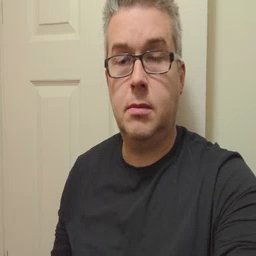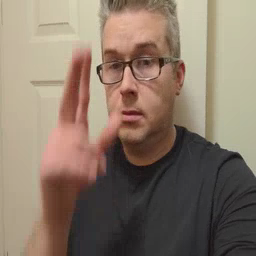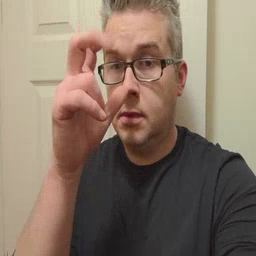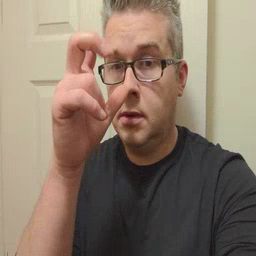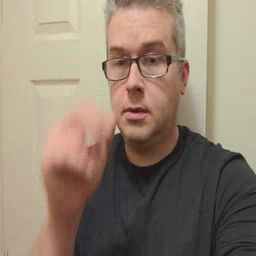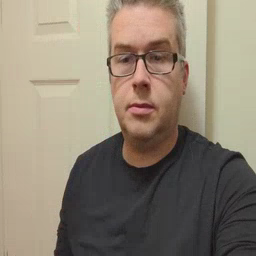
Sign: bug